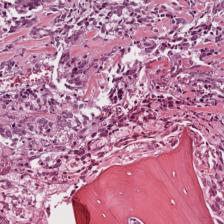
Label: Viable